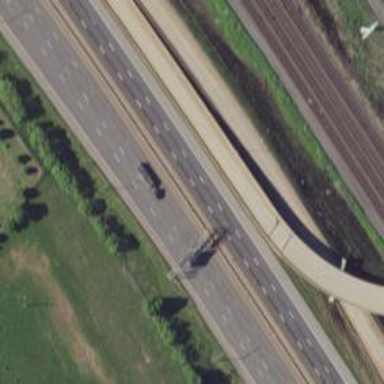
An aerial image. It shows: Motorway link.